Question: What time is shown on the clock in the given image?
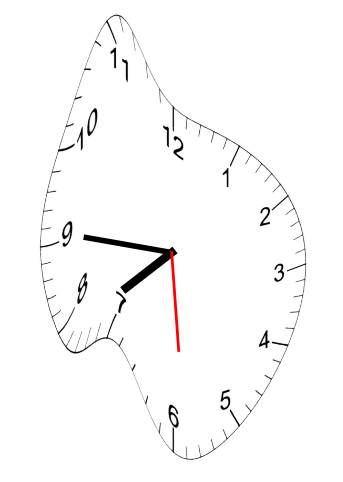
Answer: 07:45:29